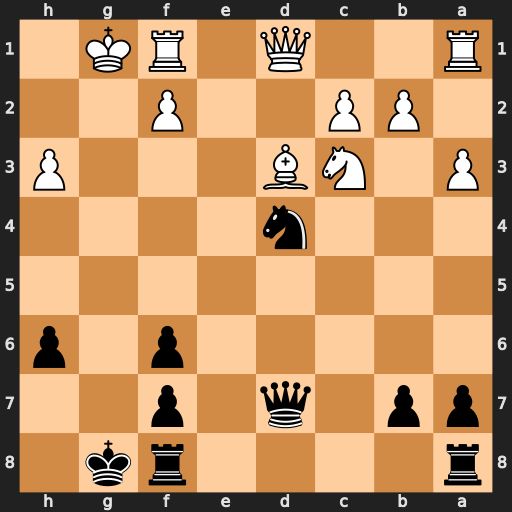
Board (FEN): r4rk1/pp1q1p2/5p1p/8/3n4/P1NB3P/1PP2P2/R2Q1RK1
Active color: b
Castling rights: -
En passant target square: -
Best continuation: Qxh3 Ne4 Nf3+ Qxf3 Qxf3